RGB frame:
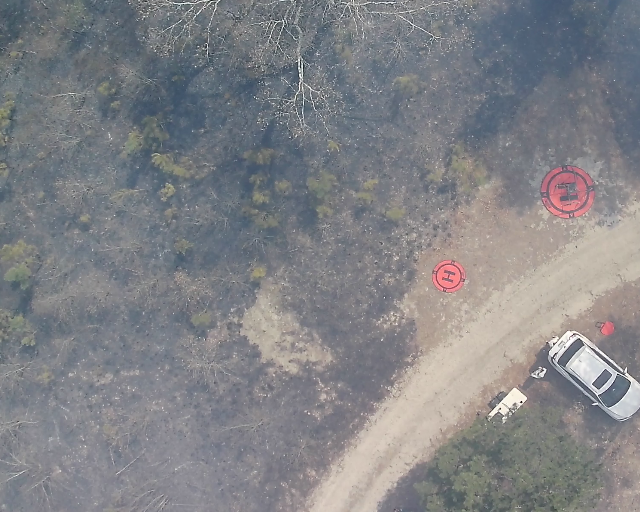
Thermal frame:
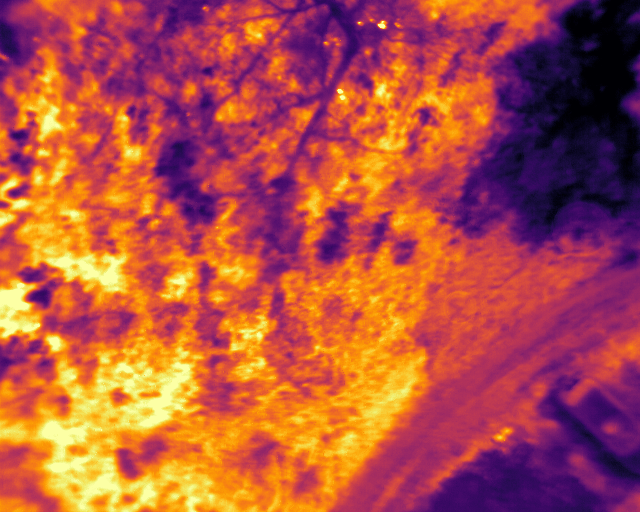
Captured: 2026-02-26 03:39:39
Pixels at or above 80 °C: 18 (fraction of frame: 5.4931640625e-05)